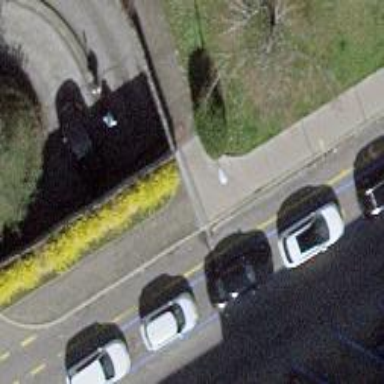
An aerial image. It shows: Parking entrance.